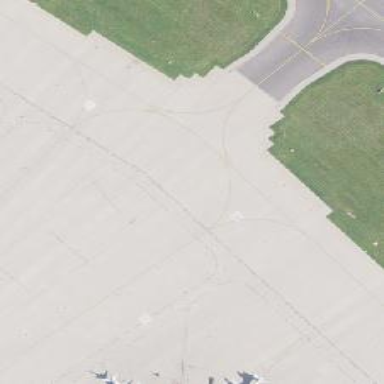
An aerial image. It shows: Image of taxiway at airport.